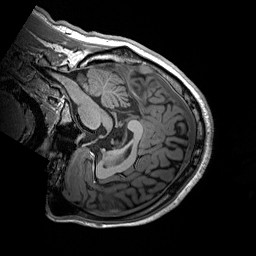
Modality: T1w
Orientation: sagittal
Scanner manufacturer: siemens
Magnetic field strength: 3 T
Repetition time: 2.2 s
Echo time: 0.00244 s